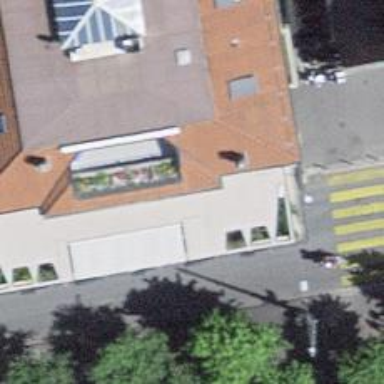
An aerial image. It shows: Café.